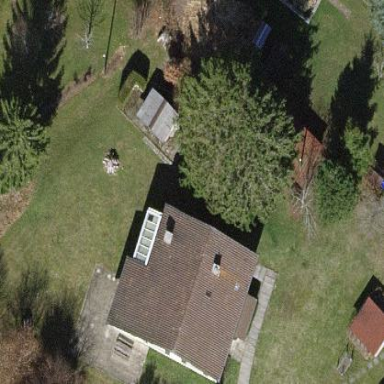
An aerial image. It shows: Simple house.